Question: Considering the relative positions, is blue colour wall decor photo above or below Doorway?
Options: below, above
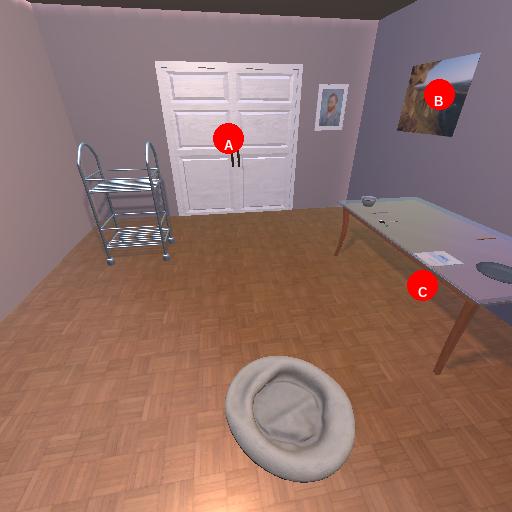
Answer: below